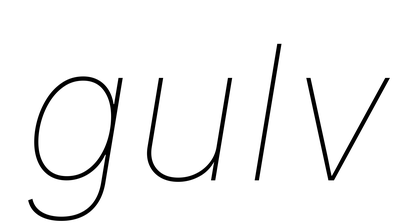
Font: Inter-Italic_Thin_Italic